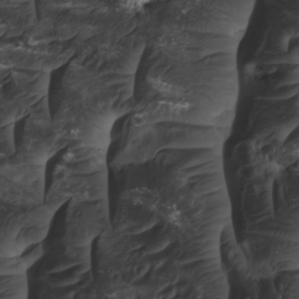
Label: non_frost